Question: I've login screen image as mentioned below:

Is there any way to create similar image only using CSS3 & HTML5 ?
Where Underline after "Username : " & "Password : " is input type = "text" without borders (So user can type in text)
And Login is button. And all these fields are placed inside HTML Form.
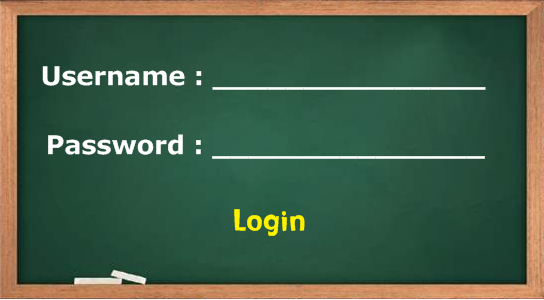
Answer: You can style the elements this way:
'''
#box { /* Container box */
width:450px;
padding:50px;
background:#463; /* set image here */
}
#usr, #pwd { /* input boxes */
border:none;
border-bottom:3px solid white;
background:transparent;
color:#fff;
font:bold 24px sans-serif;
}
#box > div { /* container for lines (label + input) */
margin-bottom:26px;
}
#box > div > label,
#box > button {
color:#fff;
font:bold 24px sans-serif;
}
#box > button { /* A simple button */
background:transparent;
border:none;
text-align:center;
color:#ff0;
width:100%;
}
'''
Some dummy html:
'''
<div id="box">
<div>
<label for="usr">Username:</label>
<input id="usr">
</div>
<div>
<label for="pwd">Password:</label>
<input id="pwd" type="password">
</div>
<button id="login">Login</button>
</div>
'''
<URL>

Just replace background for board with the image you are using, and use the actual font.